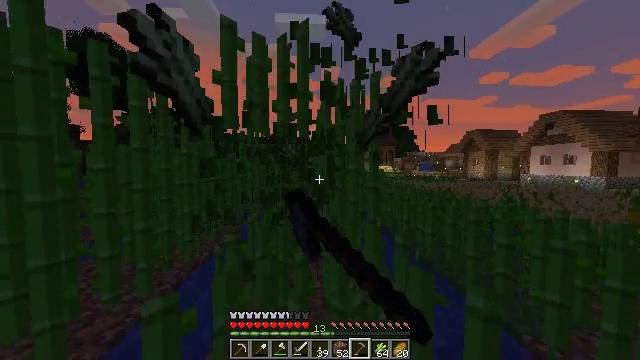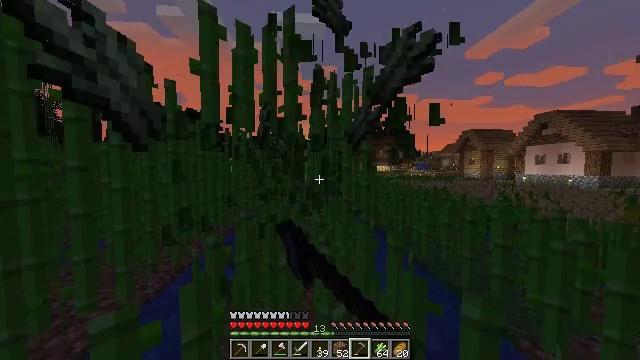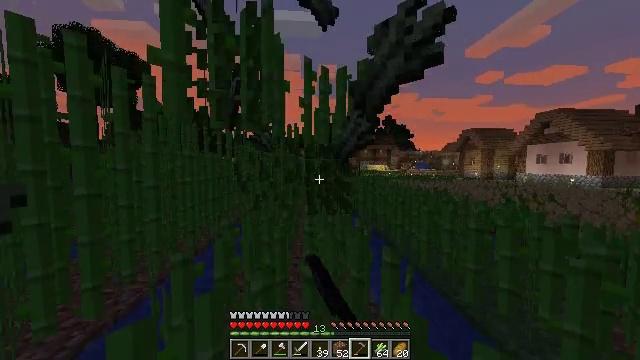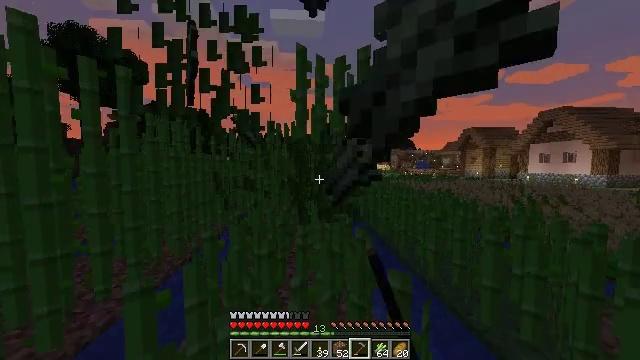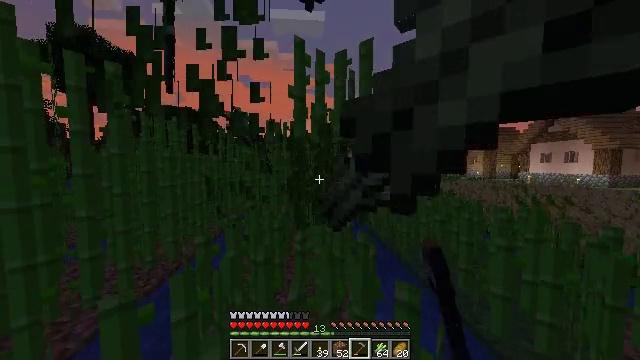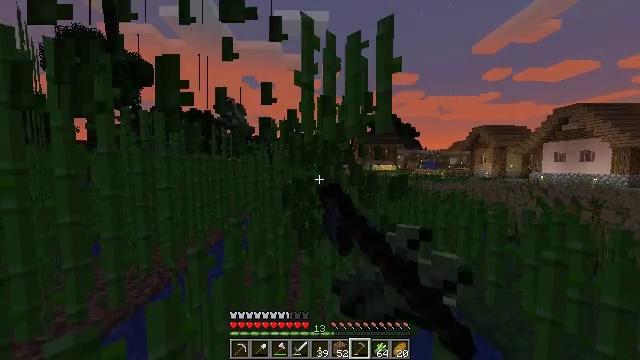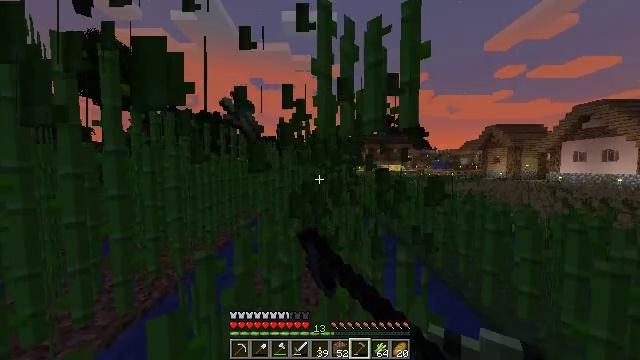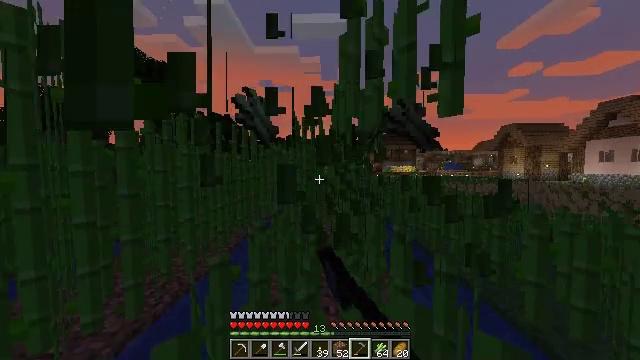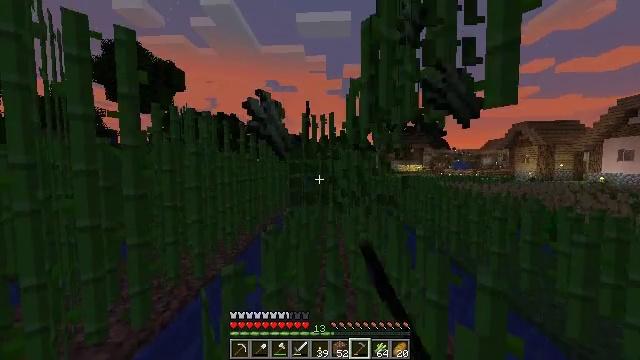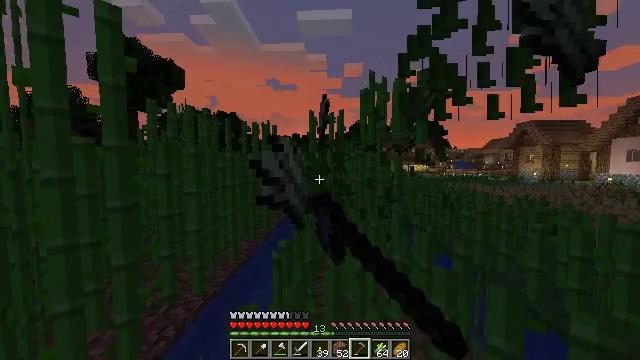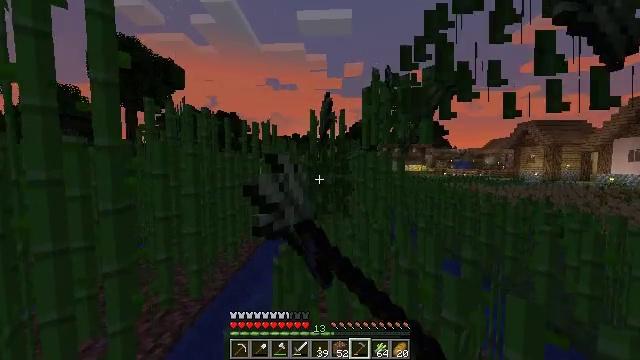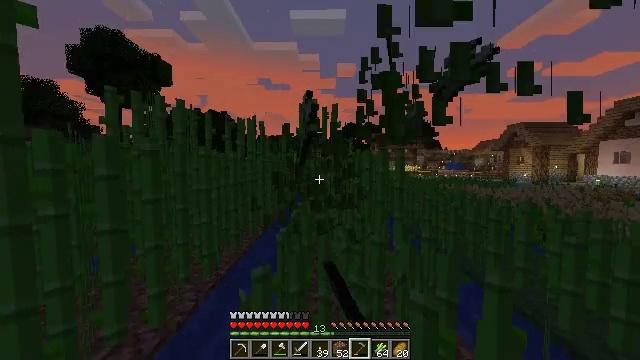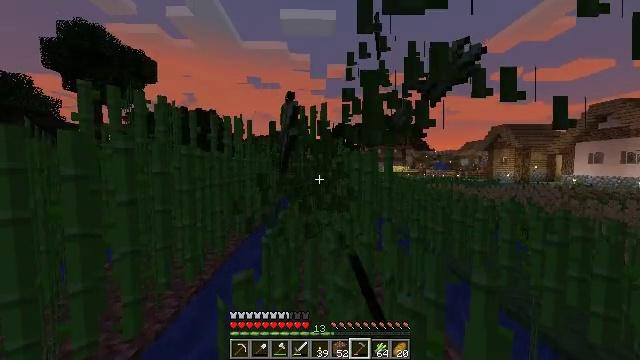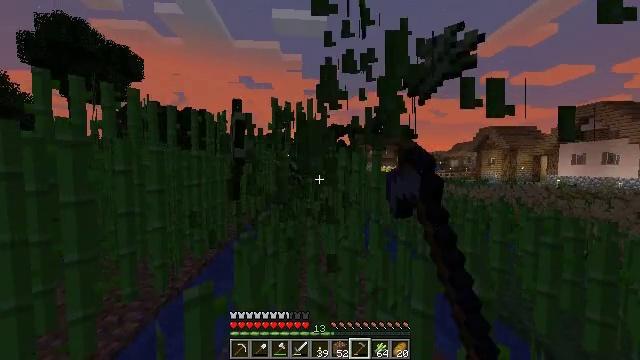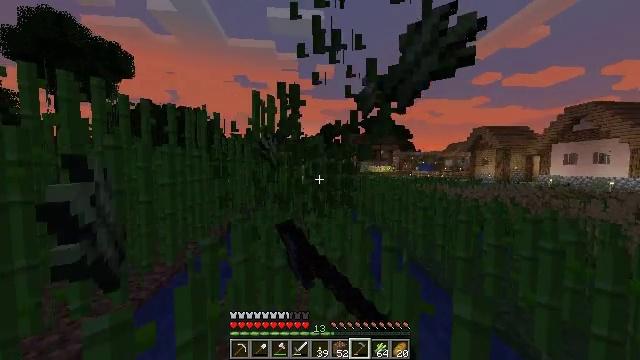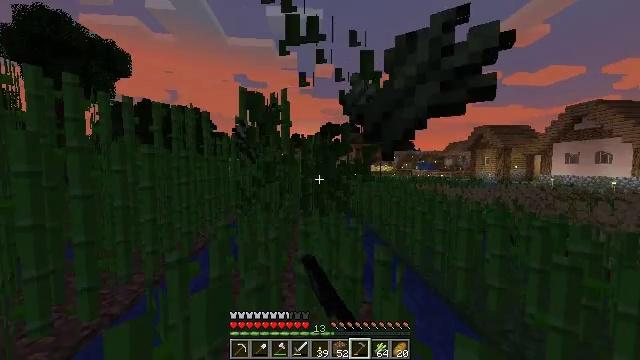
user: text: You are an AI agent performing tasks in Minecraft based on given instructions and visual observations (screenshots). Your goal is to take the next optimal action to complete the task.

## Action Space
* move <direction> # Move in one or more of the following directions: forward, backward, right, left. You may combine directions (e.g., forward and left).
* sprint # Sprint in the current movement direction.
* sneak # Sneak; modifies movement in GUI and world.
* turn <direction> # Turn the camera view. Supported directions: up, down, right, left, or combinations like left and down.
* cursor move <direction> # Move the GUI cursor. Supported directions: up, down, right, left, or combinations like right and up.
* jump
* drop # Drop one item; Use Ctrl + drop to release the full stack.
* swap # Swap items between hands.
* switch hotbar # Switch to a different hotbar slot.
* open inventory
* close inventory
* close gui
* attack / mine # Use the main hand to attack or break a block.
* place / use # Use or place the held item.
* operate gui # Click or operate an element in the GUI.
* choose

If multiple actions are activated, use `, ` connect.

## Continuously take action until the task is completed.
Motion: motion action
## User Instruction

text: Cut down the sugar cane stalks.
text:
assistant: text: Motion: move forward and move right, sprint, attack / mine
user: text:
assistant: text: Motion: move forward, sprint, attack / mine
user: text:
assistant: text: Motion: move forward, sprint, attack / mine
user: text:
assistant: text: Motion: move forward, sprint, attack / mine
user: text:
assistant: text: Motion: move forward and move left, sprint, turn left, attack / mine
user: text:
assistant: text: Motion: move forward and move left, sprint, turn left, attack / mine
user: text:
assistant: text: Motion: move forward and move left, sprint, turn left, attack / mine
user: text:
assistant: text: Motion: move forward and move left, sprint, turn left, attack / mine
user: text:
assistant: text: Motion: move forward, sprint, attack / mine
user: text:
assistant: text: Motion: move forward, sprint, attack / mine
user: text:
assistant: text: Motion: move forward and move right, sprint, turn right, attack / mine
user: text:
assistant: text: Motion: move forward and move right, sprint, turn right, attack / mine
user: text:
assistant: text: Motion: move forward and move right, sprint, turn right, attack / mine
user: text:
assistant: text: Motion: move forward and move right, sprint, turn right, attack / mine
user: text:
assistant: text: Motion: move forward, sprint, attack / mine
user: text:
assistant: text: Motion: move forward, sprint, attack / mine
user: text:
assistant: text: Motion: move forward, sprint, turn left, attack / mine
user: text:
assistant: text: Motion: move forward and move left, sprint, turn left, attack / mine
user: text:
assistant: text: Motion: move forward and move left, sprint, attack / mine
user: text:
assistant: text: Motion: move forward and move left, sprint, attack / mine
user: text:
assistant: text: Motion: move forward and move left, sprint, attack / mine
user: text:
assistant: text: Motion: move forward, sprint, attack / mine
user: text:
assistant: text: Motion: move forward, sprint, attack / mine
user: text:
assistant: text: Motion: move forward, sprint, attack / mine
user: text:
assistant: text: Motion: move forward and move right, sprint, turn right, attack / mine
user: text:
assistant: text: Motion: move forward and move right, sprint, turn right, attack / mine
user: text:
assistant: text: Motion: move forward and move right, sprint, attack / mine
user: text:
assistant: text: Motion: move forward, sprint, attack / mine
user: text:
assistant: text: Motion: move forward, sprint, attack / mine
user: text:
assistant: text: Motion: move forward, sprint, turn left, attack / mine